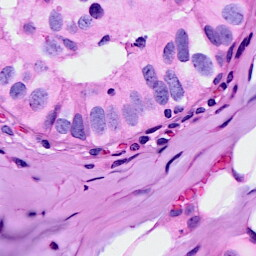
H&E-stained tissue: Breast